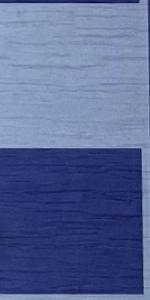
Label: Empty